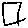
Label: square